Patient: sex M, age 55
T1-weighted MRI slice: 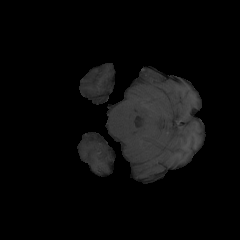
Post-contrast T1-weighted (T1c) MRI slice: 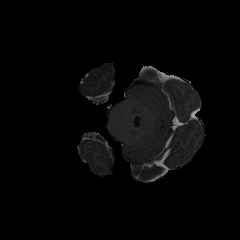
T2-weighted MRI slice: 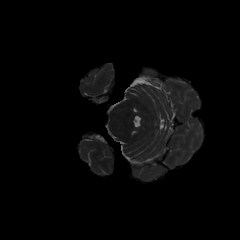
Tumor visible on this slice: no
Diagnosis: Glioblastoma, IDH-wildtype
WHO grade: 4